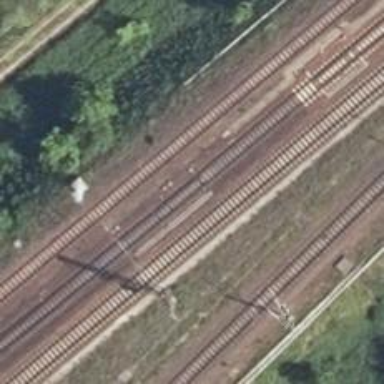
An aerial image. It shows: Railway with electrified contact lines.